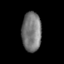
Tissue: skin
Cell type: Epithelial cells
Senescence score: 0.8757
Nuclear area (px): 748
Mean DAPI intensity: 120.703